Interaction volume radius: 10 \u00c5
Interaction volume height: 30 \u00c5
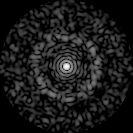
Disorder parameter: 0.8333